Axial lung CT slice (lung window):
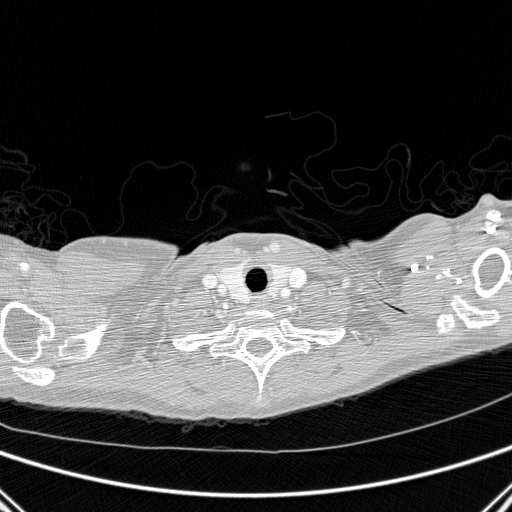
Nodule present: no